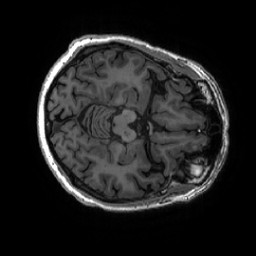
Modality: T1w
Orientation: axial
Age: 72
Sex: male
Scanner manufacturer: ge
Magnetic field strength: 3 T
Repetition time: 0.007348 s
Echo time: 0.003036 s